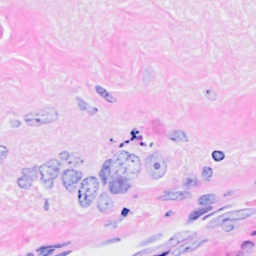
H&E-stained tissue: Breast